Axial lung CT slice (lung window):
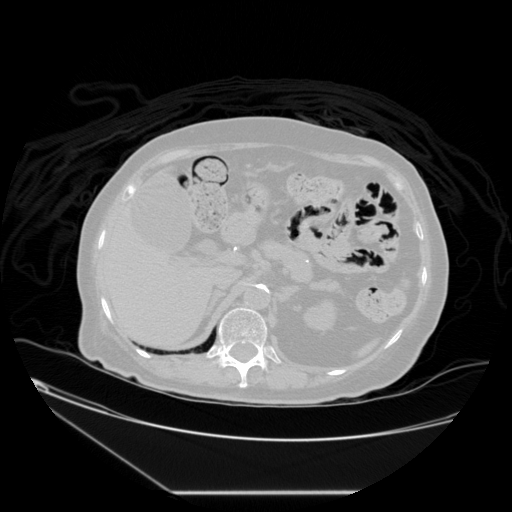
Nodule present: no